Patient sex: M
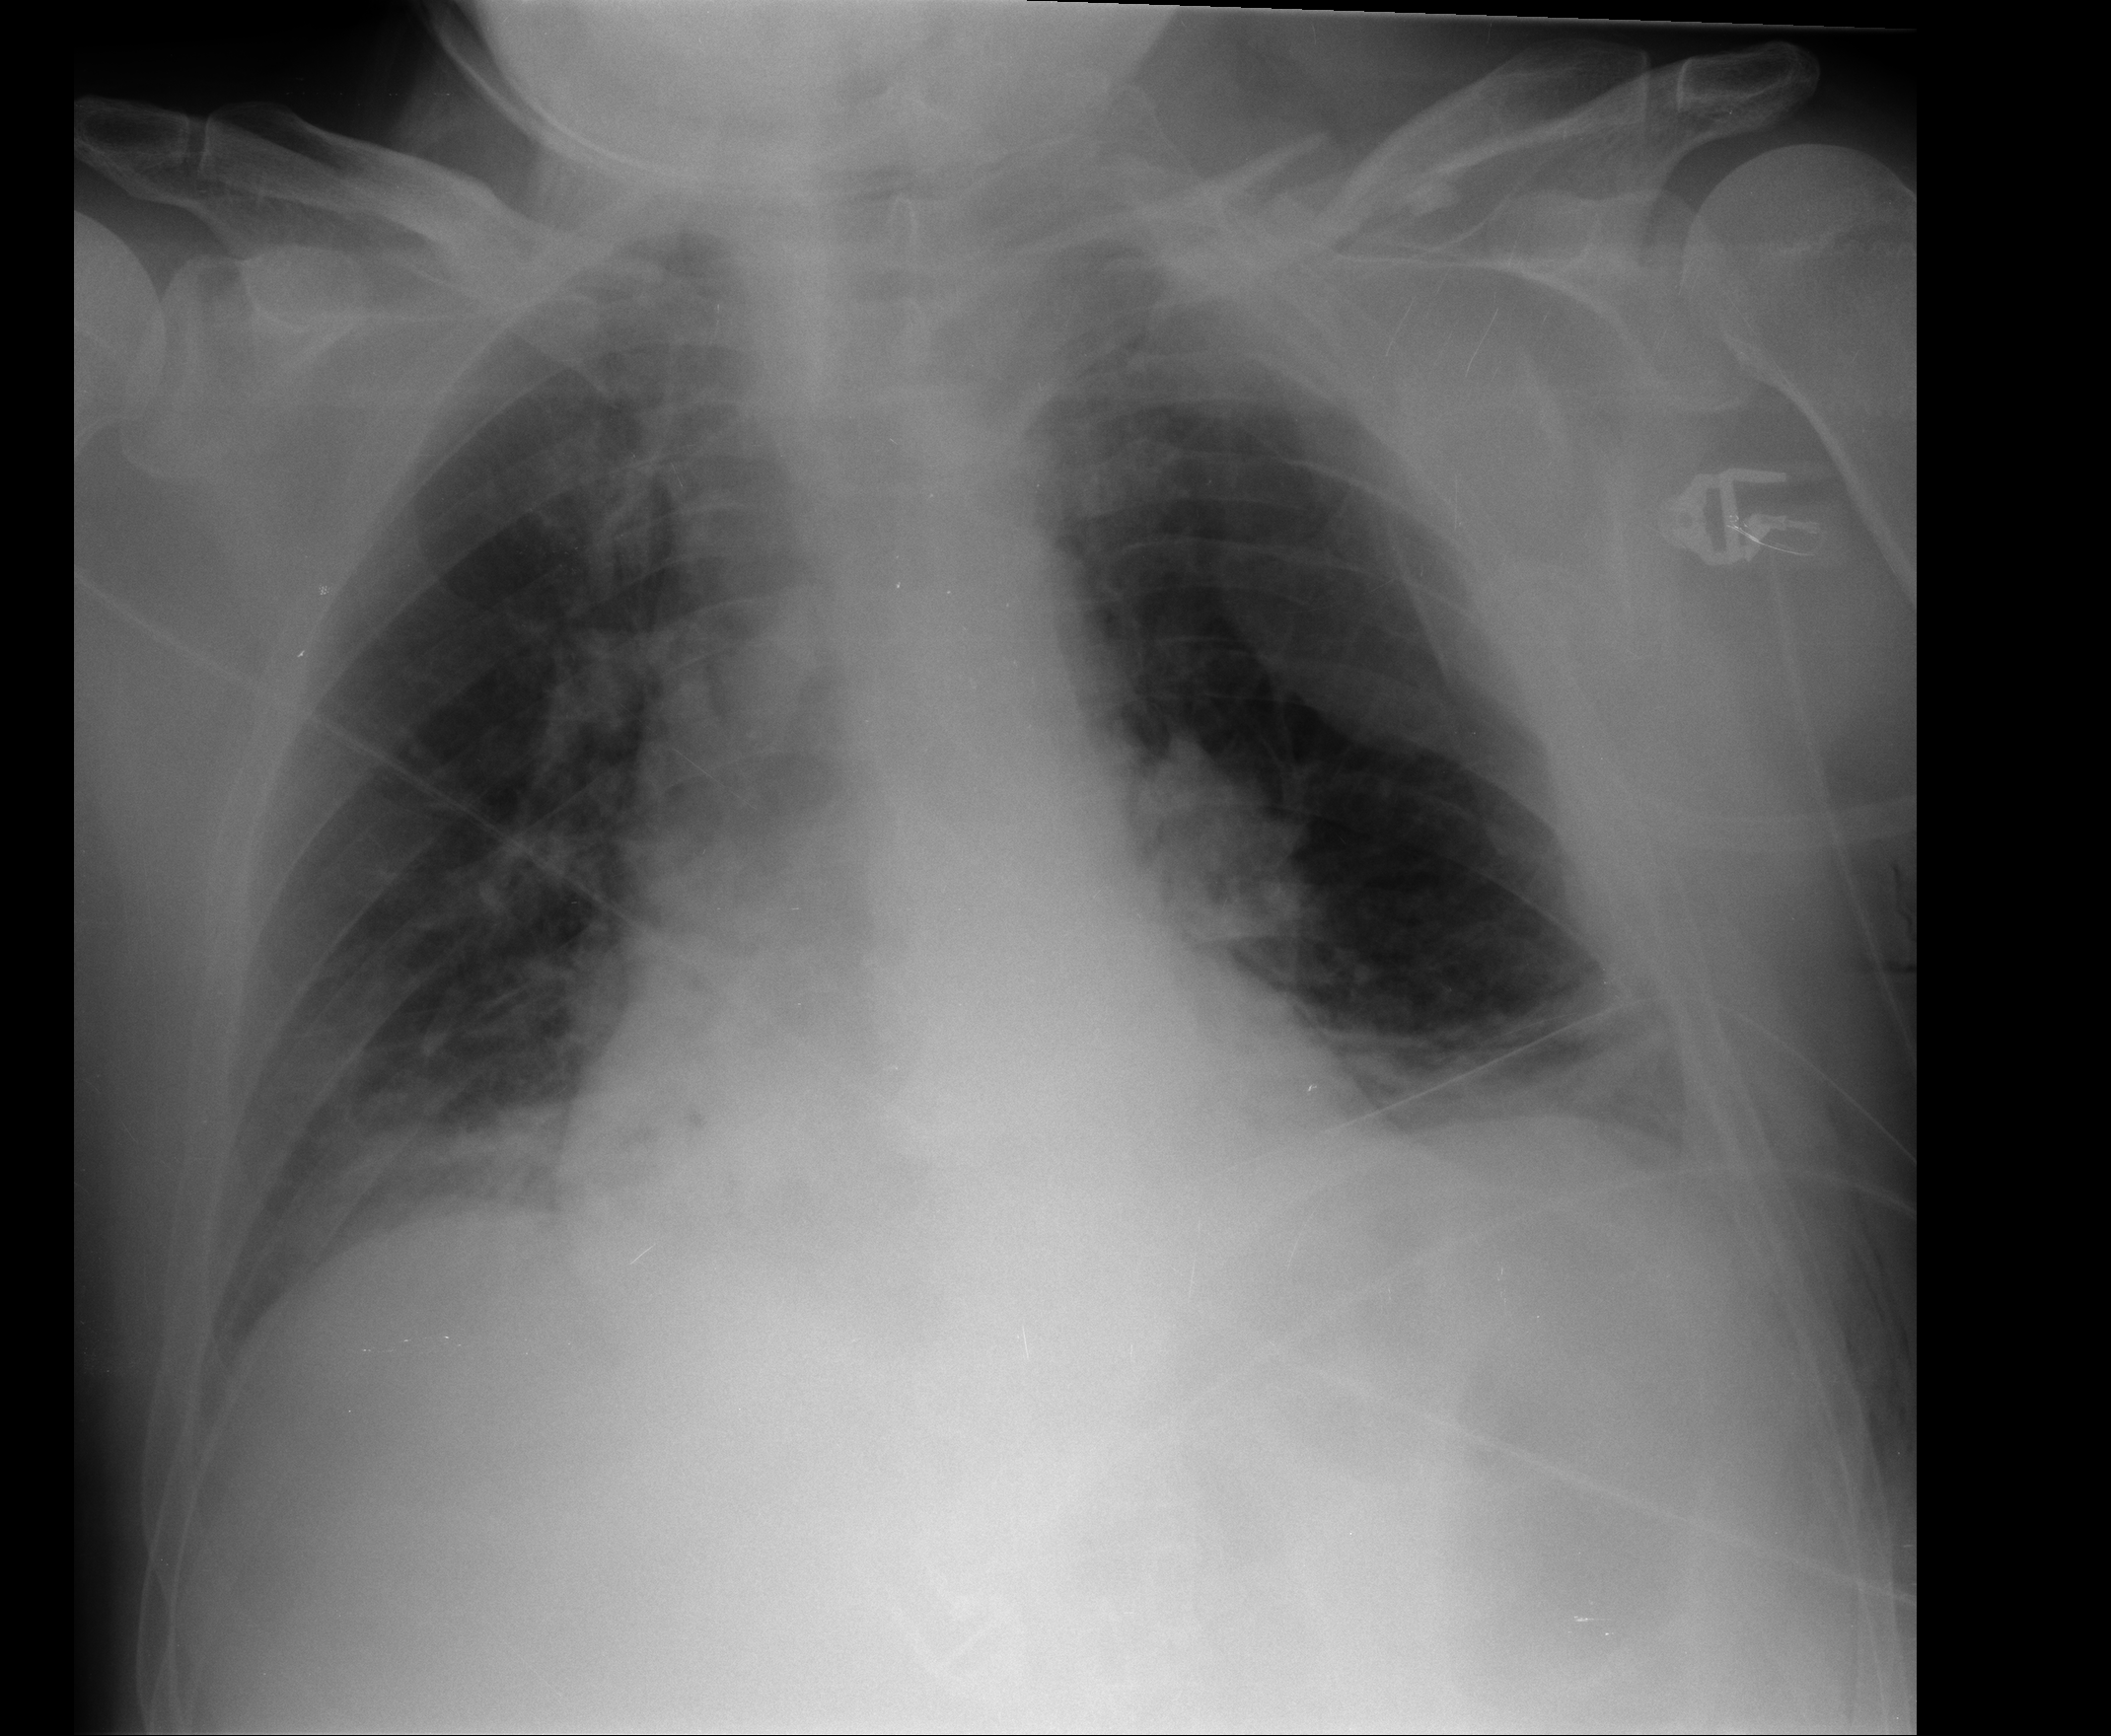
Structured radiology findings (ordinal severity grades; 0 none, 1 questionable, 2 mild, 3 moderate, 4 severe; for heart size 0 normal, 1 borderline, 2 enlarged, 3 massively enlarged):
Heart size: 1
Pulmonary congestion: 1
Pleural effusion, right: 0
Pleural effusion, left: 2
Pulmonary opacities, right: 2
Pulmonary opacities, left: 0
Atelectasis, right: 2
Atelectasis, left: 2